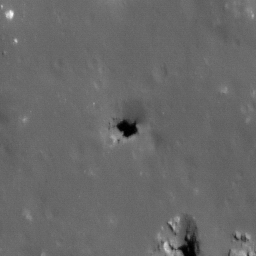
Pit: Jackson 1a
Host crater: Jackson
Host type: impact_melt
Lunar coordinates: latitude 22.421, longitude 196.287